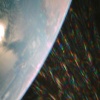
Label: sunburn